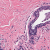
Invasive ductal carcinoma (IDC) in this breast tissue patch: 0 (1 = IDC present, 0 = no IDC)